Question: My project need to insert lots of data,I use scrollview to put them in one page.
Now I want it can scroll the item I press(primary Edittext) to the middle of screen.
I tried to use onFocusChangeListener()+scrollTo() with edittexts,but doesn't work very well.
Is there any better way to do it?

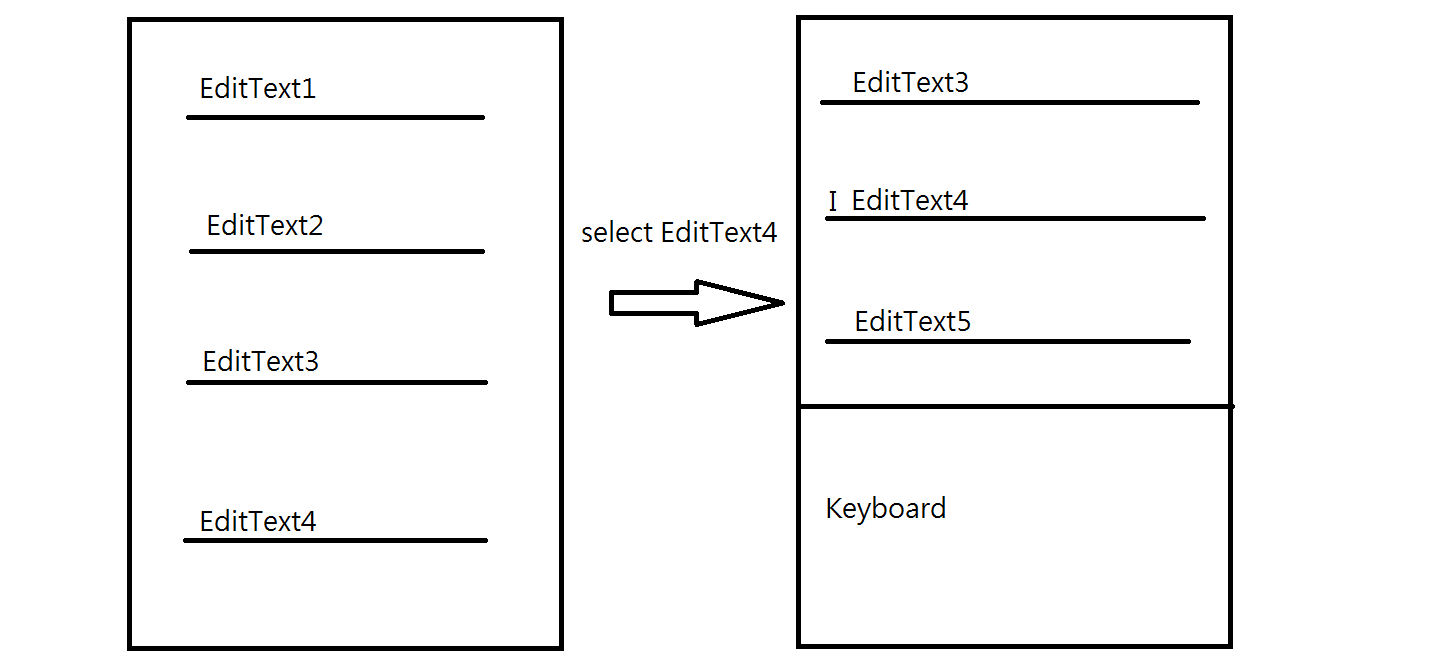
Answer: Have an 'onTouchListener' for the 'scrollview'.
When the user touches the screen, grab the x and y coordinates and then simply scroll to that point. So 'scrollview.scrollTo(x,y)'.
See <URL> for more info